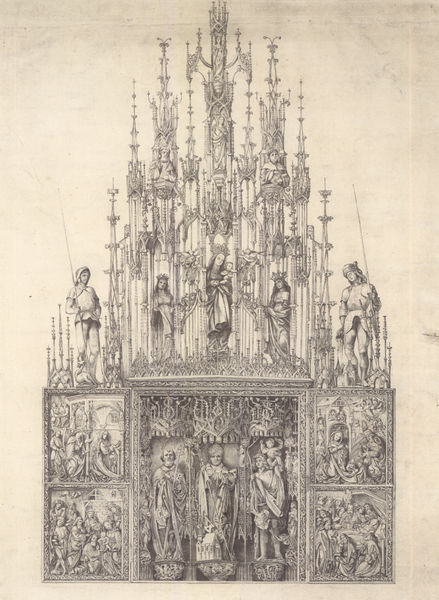
Titel: Der Kefermarkter Altar
Künstler: Carl von Binzer
Institution: Wien, Akademie der bildenden Künste
Schlagwörter: gott, mann, weiß, frauen, holz, männer, schwarz, skizze, zeichnung, johannes, kirche, drei, kind, spitzen, gotik, krone, engel, weis, figuren, lanze, papst, soldaten, spitz, ornamente, fotografie, religion, kohle, schwarzweiß, bleistift, entwurf, ritter, stift, altar, schnitzerei, gotisch, jesus, priester, tiara, heilige, märtyrer, speer, jünger, maria, madonna, szenen, details, masswerk, seitenflügel, tabernakel, spätgotik, gesprenge, schnitzaltar, spätgotisch, flügelaltar, apostel, chistus, hl. christophorus, hl. georg, nadonna, st. georg, #lanze, slügel